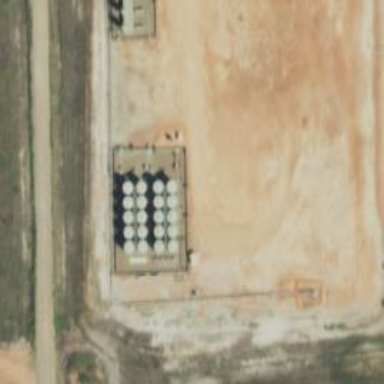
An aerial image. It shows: Storage tank with man-made structure.